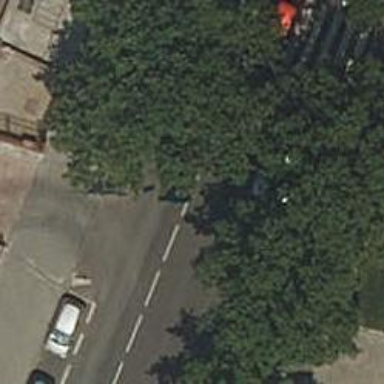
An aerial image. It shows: Pedestrian road.